Question: i have task. We have base image (kitchen), and texture. How How to wrap the figure (table in kitchen) texture.

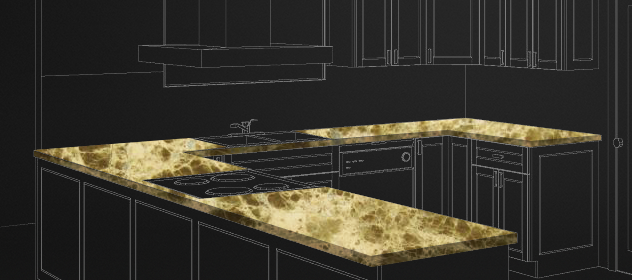
Answer: You could create a png of this image and make the tabletops transparent. Then you can change the css background image so the correct texture appears.
'''
<div style="background-image:url('texture.jpg')">
<img src="kitchen.png" />
</div>
'''